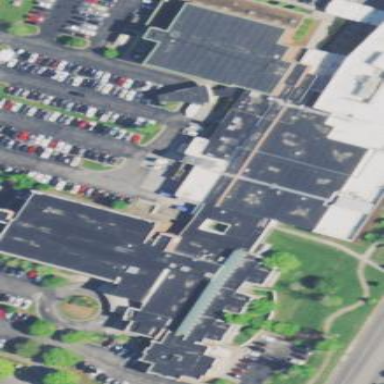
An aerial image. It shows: Hospital building.